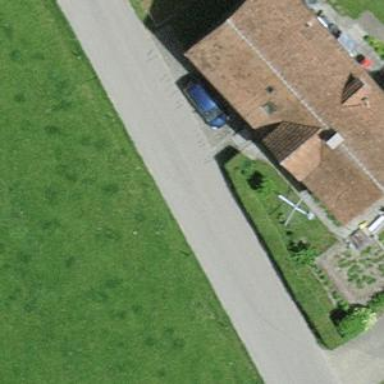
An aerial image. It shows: Farm building.